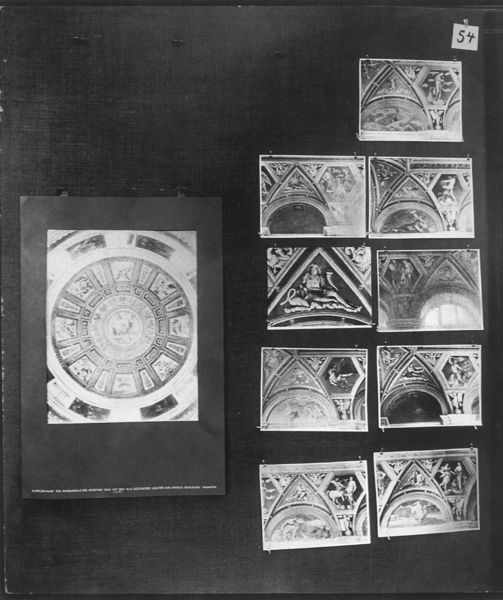
Titel: Mnemosyne (Bilderatlas, Fotos der Tafeln)
Künstler: Aby Warburg
Institution: London, The Warburg Institute Archive ©
Schlagwörter: weiß, dreieck, menschen, ausschnitt, fenster, grau, schwarz, malerei, wand, architektur, kirche, kreis, relief, bilder, fotos, italien, abstrakt, giebel, kuppel, wandmalerei, foto, bögen, gewölbe, dom, rippen, rom, kreuzgewölbe, rosette, spitzbogen, sammlung, dreiecke, deckenmalerei, ausschnitte, dokumentation, strebebogen, som, schwarz#weiß, angeklebt, 54, relieffotos